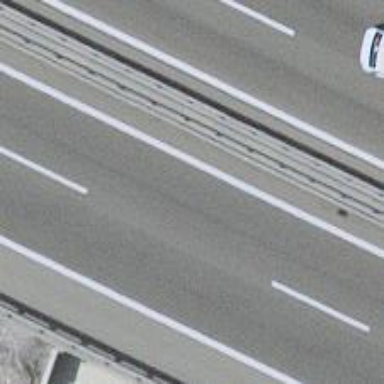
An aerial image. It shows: Motorway bridge with asphalt surface.